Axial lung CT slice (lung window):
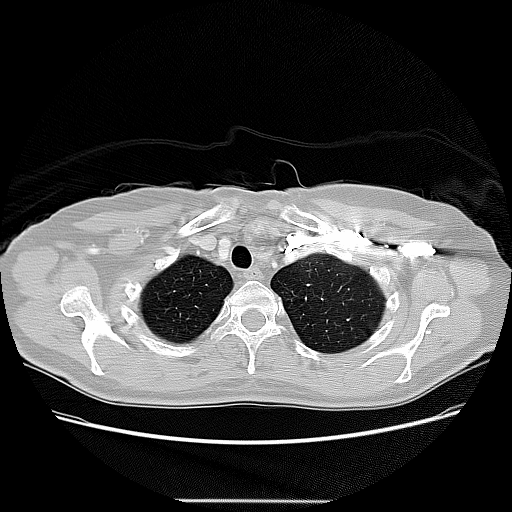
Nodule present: no